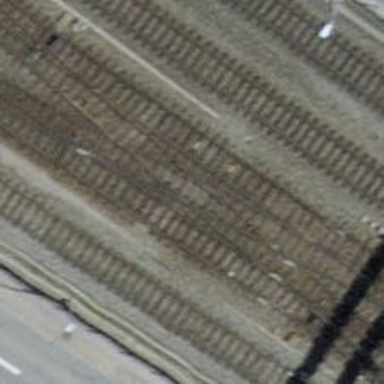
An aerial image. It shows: Railway crossing.